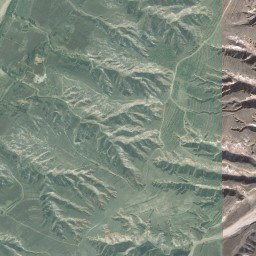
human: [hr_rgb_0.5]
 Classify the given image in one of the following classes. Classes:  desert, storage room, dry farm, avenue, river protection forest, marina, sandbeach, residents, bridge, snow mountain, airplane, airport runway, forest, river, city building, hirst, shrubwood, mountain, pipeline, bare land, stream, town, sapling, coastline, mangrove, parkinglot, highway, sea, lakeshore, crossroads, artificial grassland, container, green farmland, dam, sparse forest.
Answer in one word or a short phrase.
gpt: mountain